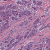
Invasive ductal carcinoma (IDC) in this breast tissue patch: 1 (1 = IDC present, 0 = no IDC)